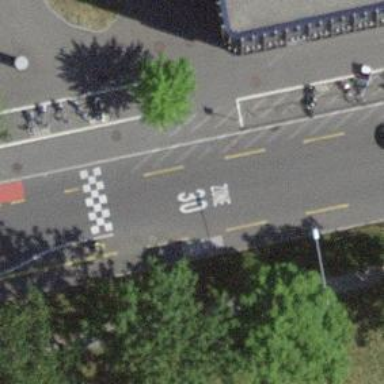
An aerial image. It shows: Motorcycle parking facility.